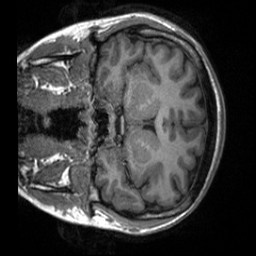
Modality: T1w
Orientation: coronal
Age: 20
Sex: female
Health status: healthy
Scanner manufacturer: siemens
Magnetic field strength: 3 T
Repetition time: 2 s
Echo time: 0.00232 s